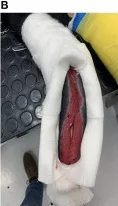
PRP application and bandage at the right tarsal and metatarsal regions in the hind limb of case 1. Window through the layers of cotton.
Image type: radiology (x_ray)